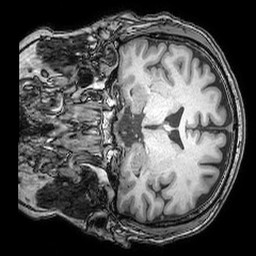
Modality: T1w
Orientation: coronal
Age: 38
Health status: ill
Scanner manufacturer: philips
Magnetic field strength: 3 T
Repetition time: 0.007 s
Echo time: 0.0035 s